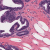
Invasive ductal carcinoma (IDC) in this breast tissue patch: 0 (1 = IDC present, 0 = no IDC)